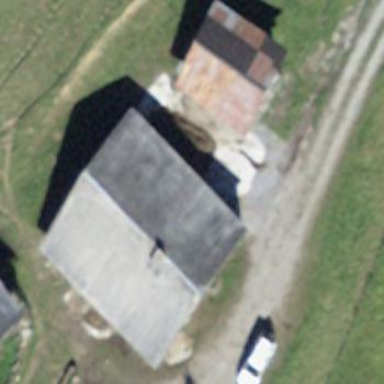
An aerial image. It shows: Farm auxiliary building.